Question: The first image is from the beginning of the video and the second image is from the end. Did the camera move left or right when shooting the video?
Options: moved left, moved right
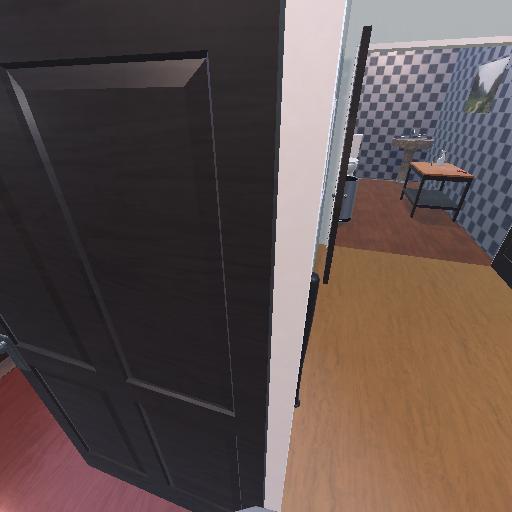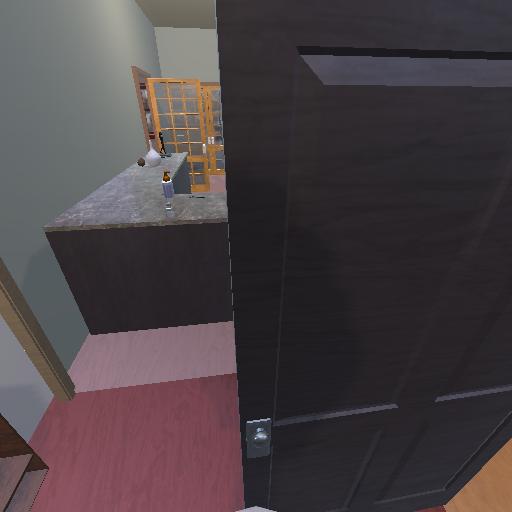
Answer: moved left